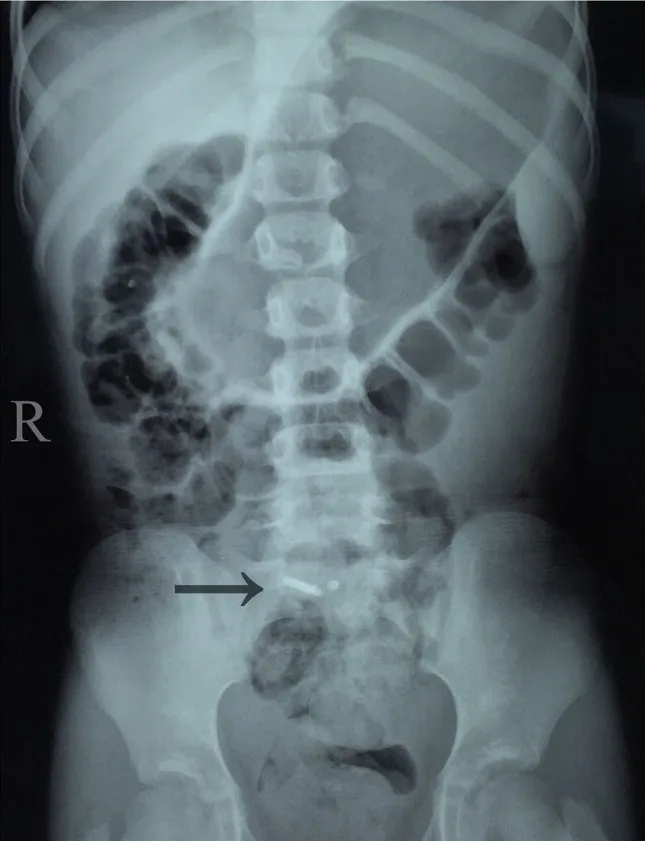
Abdominal plain film showing radiopaque tubular structure around the ileocecal junction in the right lower quadrant.
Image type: radiology (x_ray)